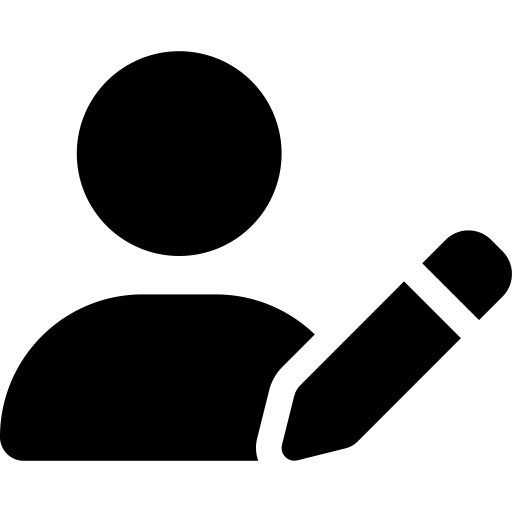
Tags: icon, FontAwesome, fa-icon, solid, user, pen